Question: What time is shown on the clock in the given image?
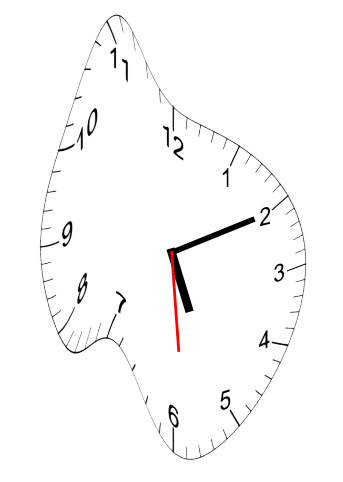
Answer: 05:10:29